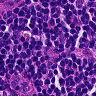
Metastatic tissue present: no